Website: apple
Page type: customer-info-address
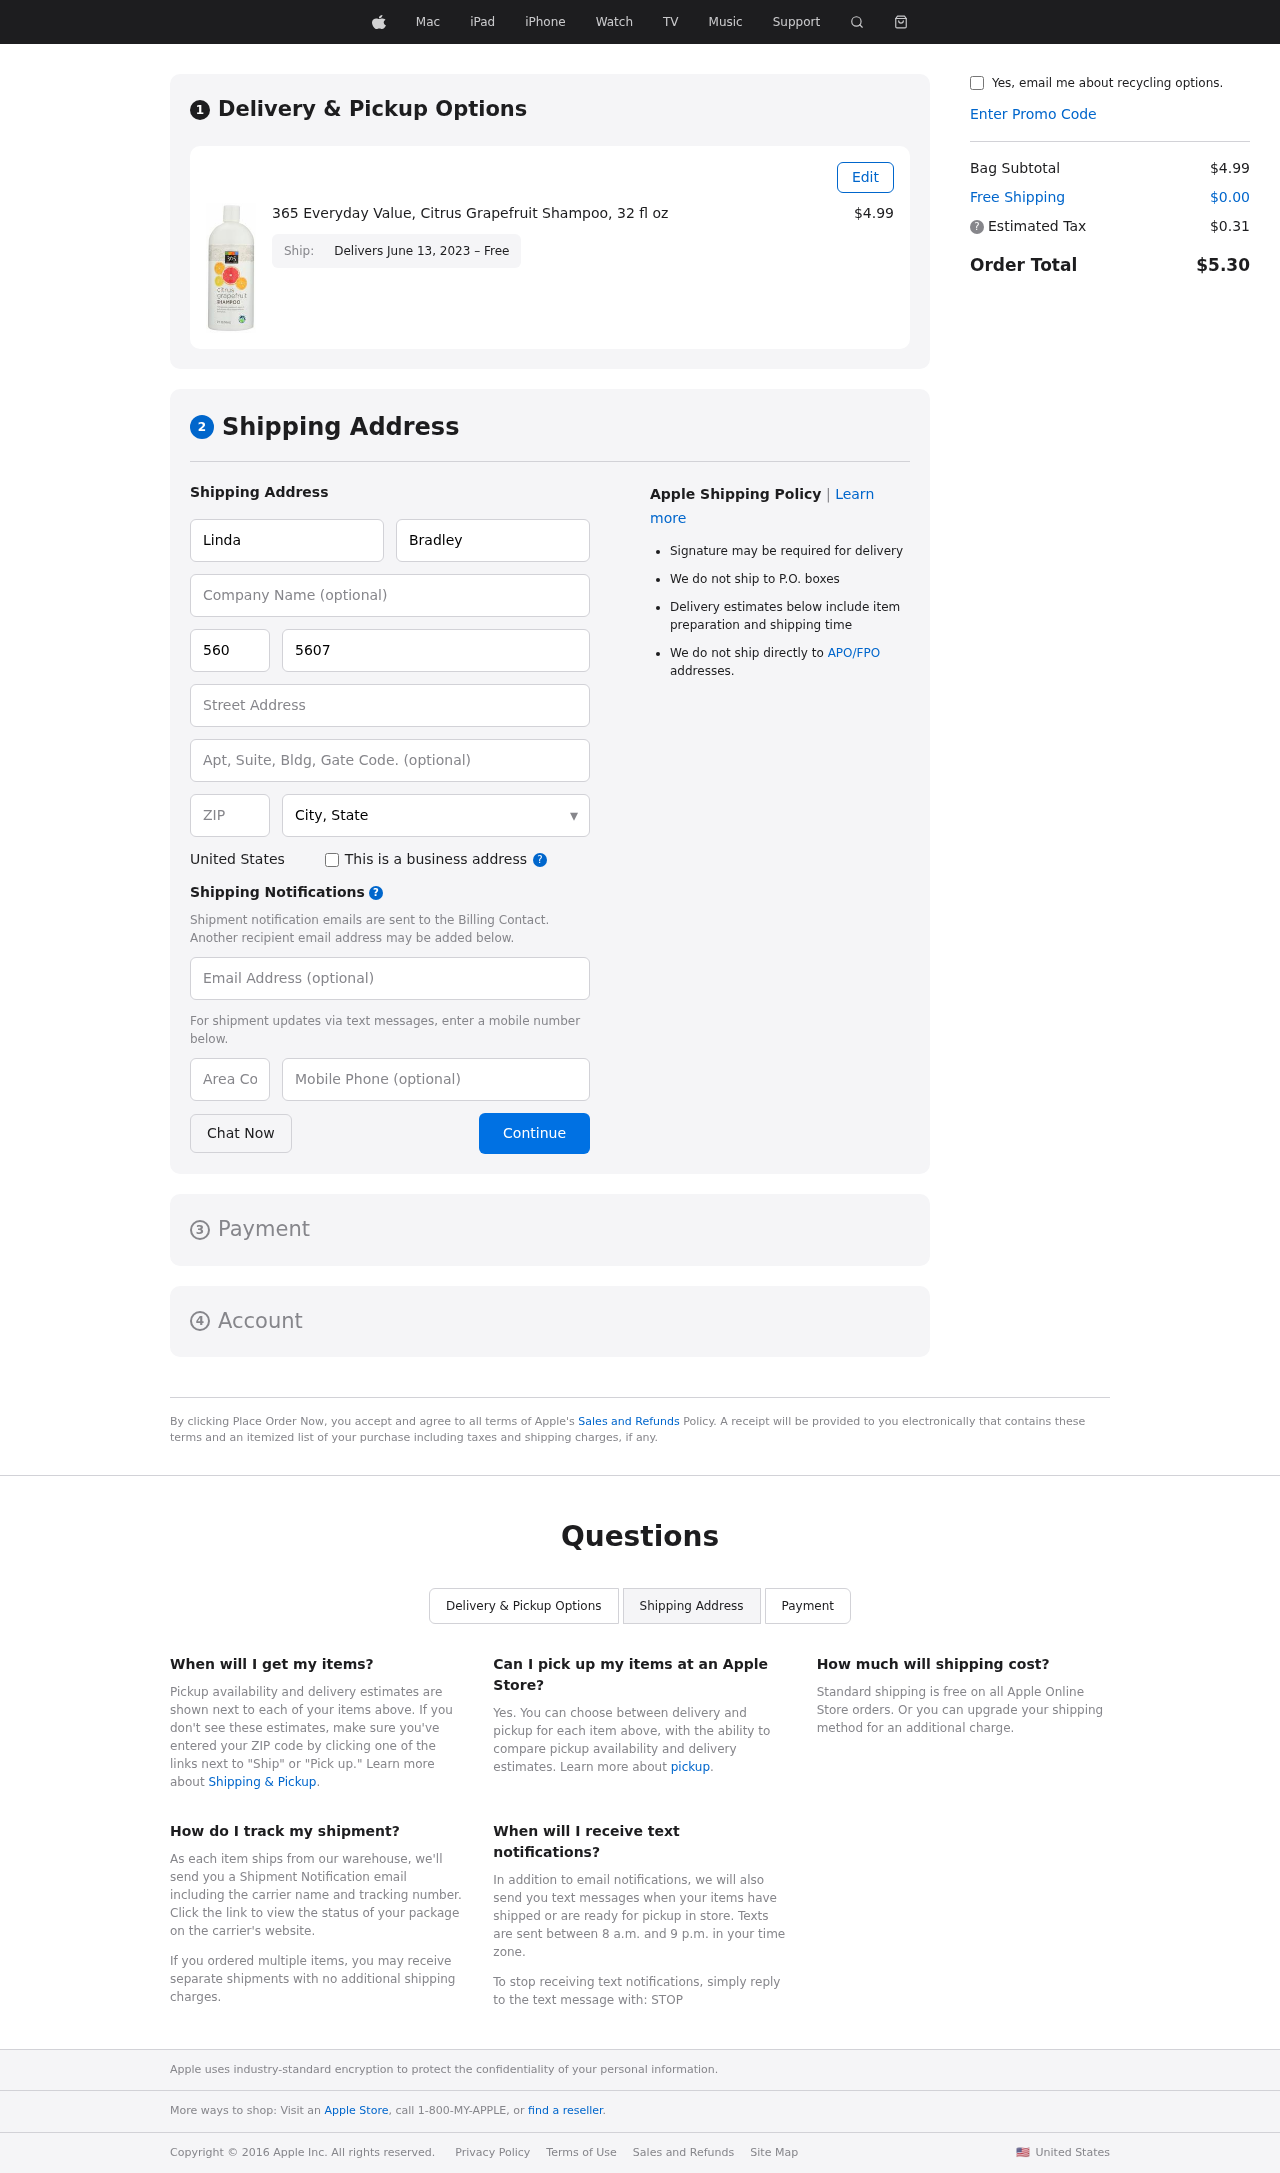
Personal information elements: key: PII_CITY_STATE
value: Englishmouth, MA
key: PII_COUNTRY
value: United States
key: PII_EMAIL
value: linda_bradley@yahoo.com
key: PII_FIRSTNAME
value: Linda
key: PII_LASTNAME
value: Bradley
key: PII_PHONE
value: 5607787834
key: PII_PHONE_ALT
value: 6356518074
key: PII_PHONE_ALT_AREA
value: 635
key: PII_PHONE_AREA
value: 560
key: PII_POSTCODE
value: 99556
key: PII_STREET
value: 443 Vanessa Station Suite 074
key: PII_STREET2
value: Apt. 718
Product elements: key: PRODUCT1_NAME
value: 365 Everyday Value, Citrus Grapefruit Shampoo, 32 fl oz
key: PRODUCT1_PRICE
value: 4.99
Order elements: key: ORDER_DELIVERY_DATE
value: Delivers June 13, 2023 – Free
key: ORDER_SUBTOTAL
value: $4.99
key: ORDER_SHIPPING_COST
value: $0.00
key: ORDER_TAX
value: $0.31
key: ORDER_TOTAL
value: $5.30